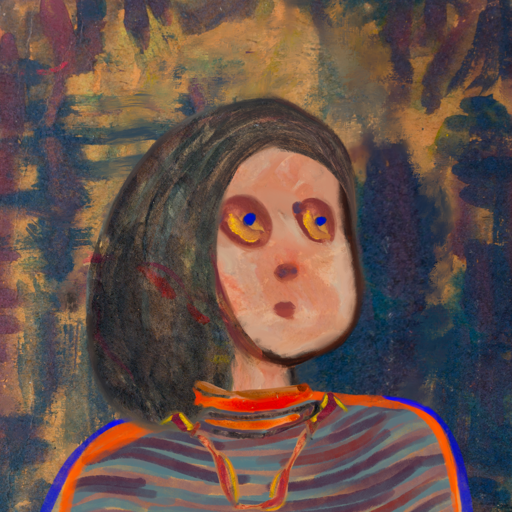
Background: InTheSun, Head And Neck Side: Roy_Bahadur, Face Side: Mother_And_Son_Son, Bust: Experience, Hair Side: Gypsy_Mother, Head Accessory: Blank, Second Necklace: Gypsy_Mother_1, Necklace: Experience, Baby: Blank